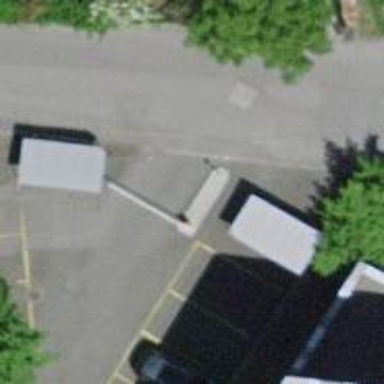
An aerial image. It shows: Lift gate barrier.